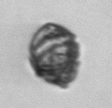
Label: Kryptoperidinium_triquetrum